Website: home-depot
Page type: delivery-shipping
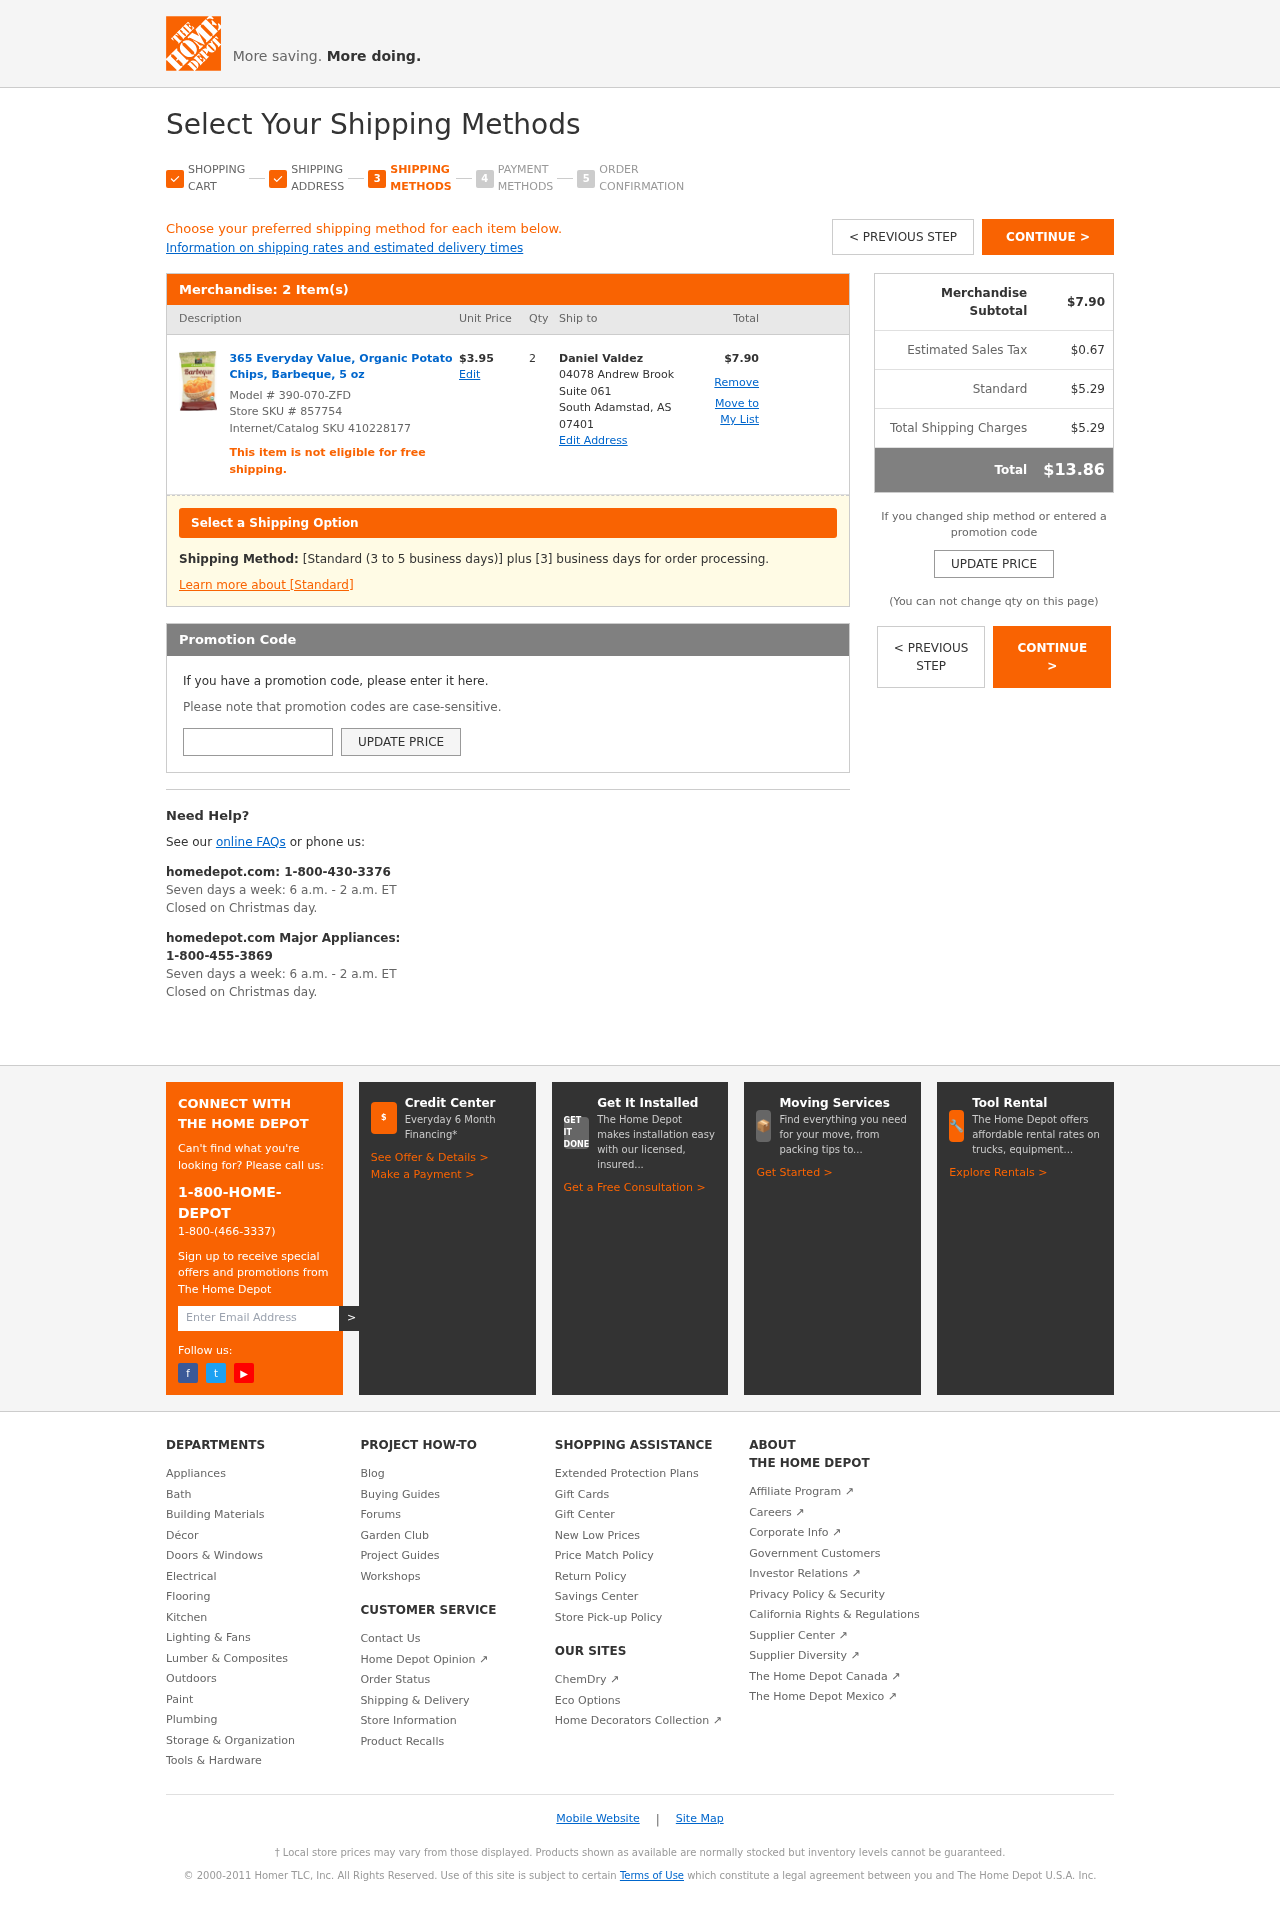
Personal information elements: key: PII_CITY_STATE_ZIP
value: South Adamstad, AS 07401
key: PII_FULLNAME
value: Daniel Valdez
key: PII_PROMO_CODE
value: WELCOME28
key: PII_STREET
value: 04078 Andrew Brook Suite 061
Product elements: key: PRODUCT1_NAME
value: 365 Everyday Value, Organic Potato Chips, Barbeque, 5 oz
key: PRODUCT1_PRICE
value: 3.95
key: PRODUCT1_QUANTITY
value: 2
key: PRODUCT_MODEL_NUMBER
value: Model # 390-070-ZFD
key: PRODUCT1_LINE_TOTAL
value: $7.90
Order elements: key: ORDER_NUM_ITEMS
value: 2 Item(s)
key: ORDER_SUBTOTAL
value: $7.90
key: ORDER_TAX
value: $0.67
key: ORDER_SHIPPING_COST
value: $5.29
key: ORDER_SHIPPING_TOTAL
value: $5.29
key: ORDER_TOTAL
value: $13.86
Other elements: key: STORE_SKU
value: Store SKU # 857754
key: INTERNET_SKU
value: Internet/Catalog SKU 410228177